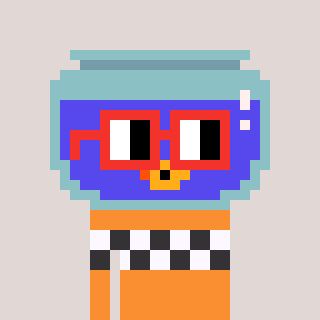
a pixel art character with square red glasses, a goldfish-shaped head and a orange-colored body on a warm background